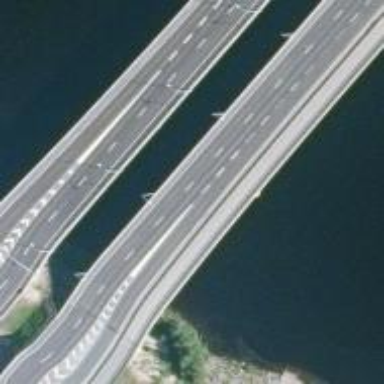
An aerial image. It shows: Bridge along trunk link highway.